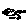
Label: cloud